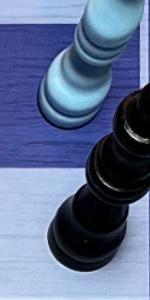
Label: Queen_Black